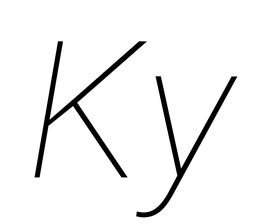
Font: Roboto-Italic_Thin_Italic